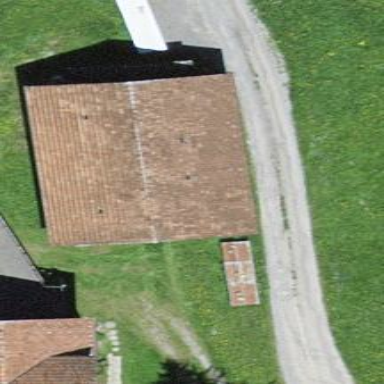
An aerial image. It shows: Shed building.